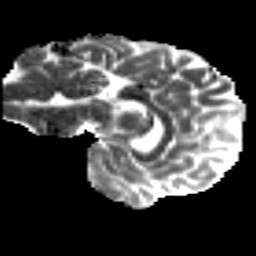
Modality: MD
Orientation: sagittal
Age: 23
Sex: male
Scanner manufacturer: siemens
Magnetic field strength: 3 T
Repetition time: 8.8 s
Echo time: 0.085 s